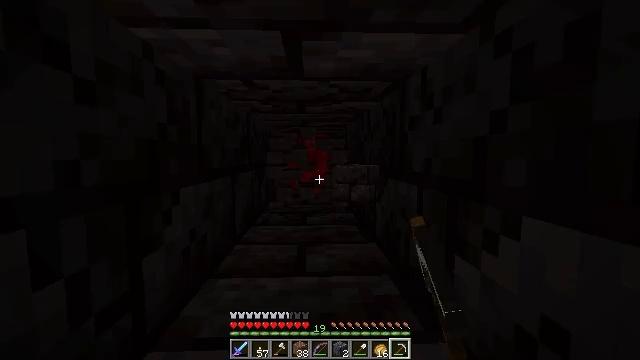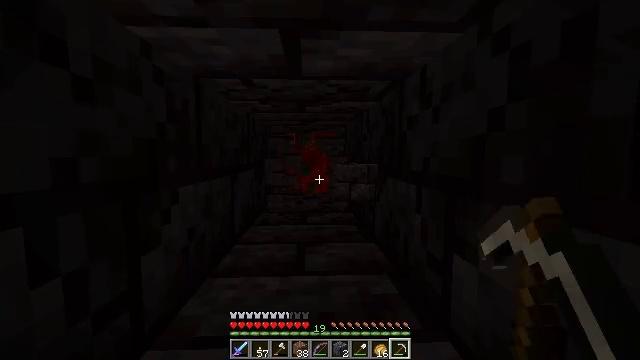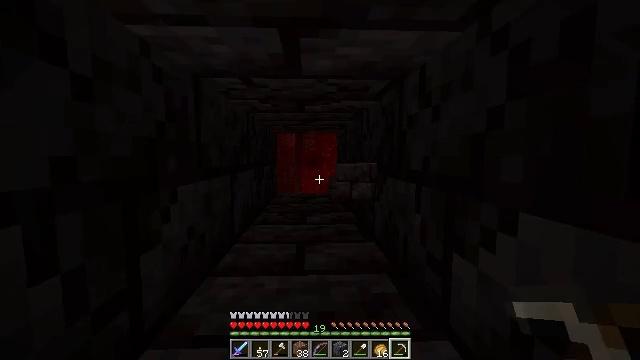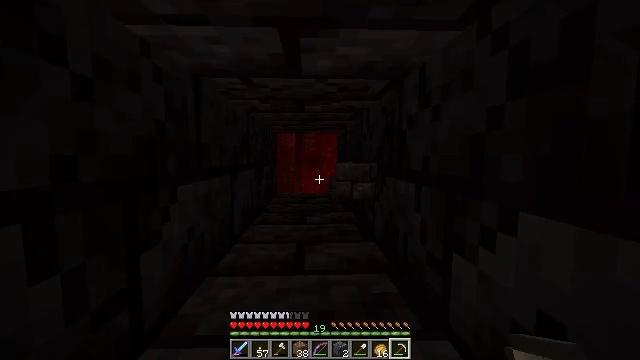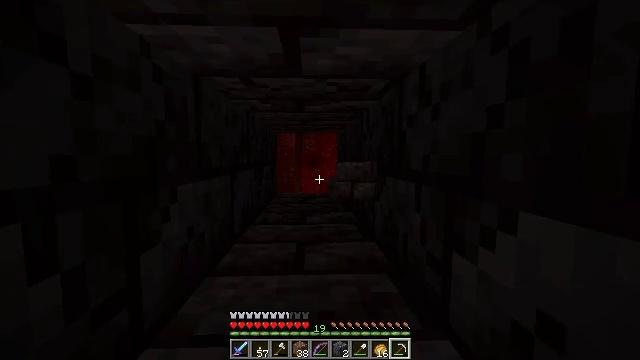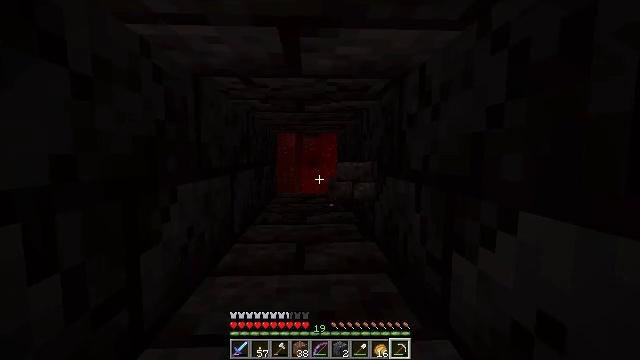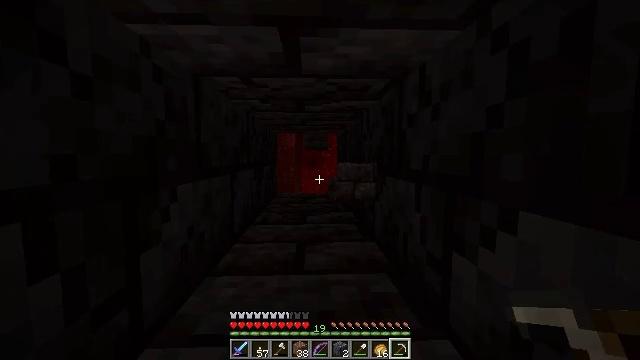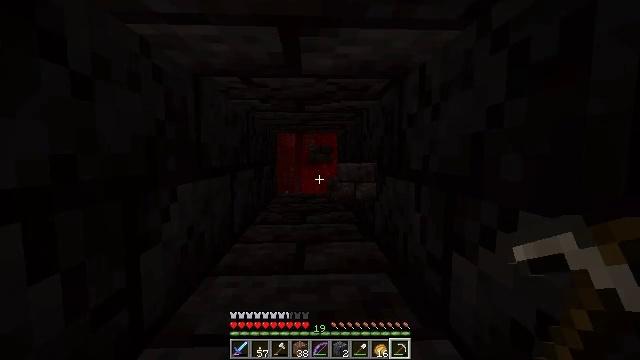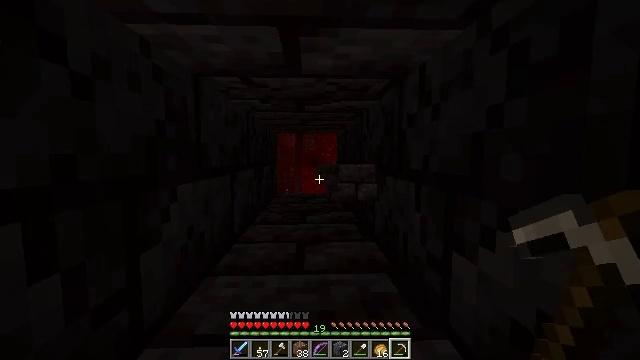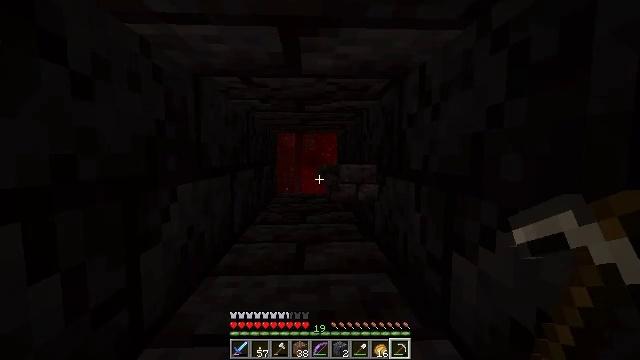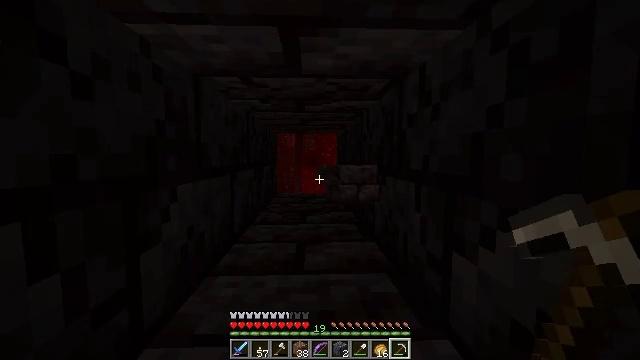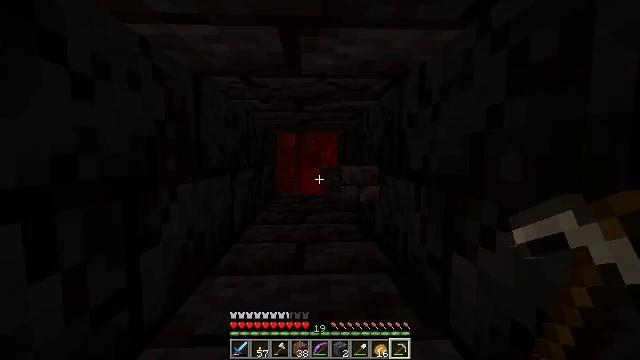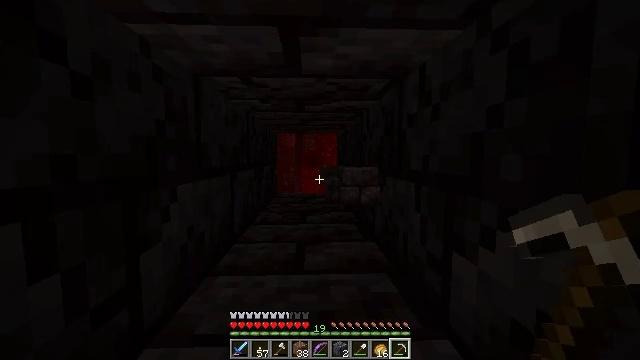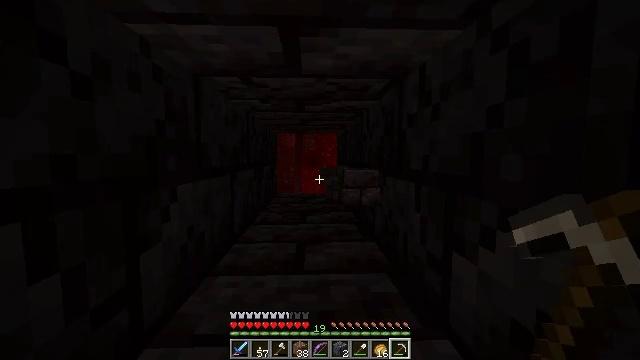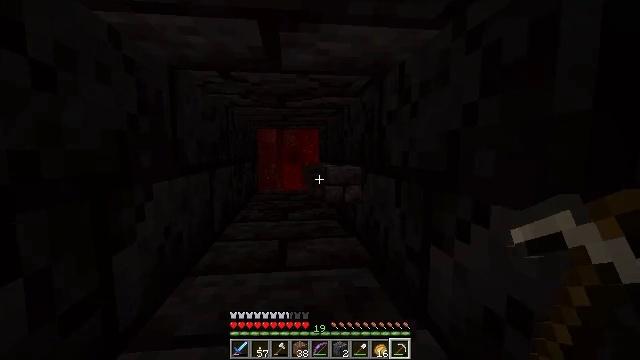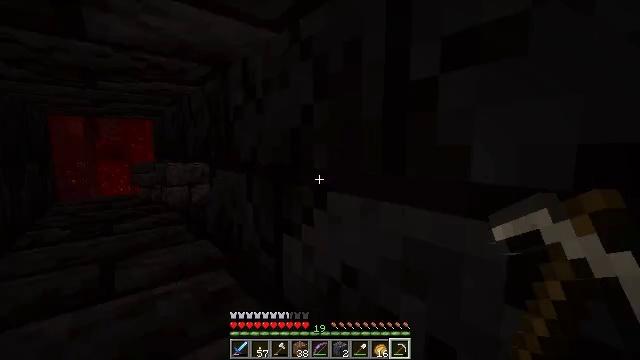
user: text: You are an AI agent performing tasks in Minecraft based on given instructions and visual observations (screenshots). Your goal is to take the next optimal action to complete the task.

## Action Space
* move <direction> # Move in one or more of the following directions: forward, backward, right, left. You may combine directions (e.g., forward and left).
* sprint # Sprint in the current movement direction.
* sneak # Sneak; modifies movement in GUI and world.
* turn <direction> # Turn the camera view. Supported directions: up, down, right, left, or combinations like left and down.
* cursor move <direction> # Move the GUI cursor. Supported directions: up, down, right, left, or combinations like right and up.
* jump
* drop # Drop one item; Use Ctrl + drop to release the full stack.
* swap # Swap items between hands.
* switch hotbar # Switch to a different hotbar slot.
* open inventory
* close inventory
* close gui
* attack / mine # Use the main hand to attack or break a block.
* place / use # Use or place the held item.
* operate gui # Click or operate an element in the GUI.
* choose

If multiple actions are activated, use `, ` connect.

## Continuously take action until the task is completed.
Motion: motion action
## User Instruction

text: Retrieve cracked polished blackstone bricks by mining.
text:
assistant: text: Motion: move forward, attack / mine
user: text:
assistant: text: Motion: attack / mine
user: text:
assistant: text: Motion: attack / mine
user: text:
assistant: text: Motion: attack / mine
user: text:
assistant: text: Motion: attack / mine
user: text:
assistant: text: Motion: attack / mine
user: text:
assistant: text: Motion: attack / mine
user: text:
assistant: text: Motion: no_op
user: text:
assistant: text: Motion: no_op
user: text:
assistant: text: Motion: no_op
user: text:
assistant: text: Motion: no_op
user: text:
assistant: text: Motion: no_op
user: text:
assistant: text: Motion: no_op
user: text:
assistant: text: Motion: turn right
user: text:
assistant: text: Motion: turn right and down
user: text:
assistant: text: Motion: turn right
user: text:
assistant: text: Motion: turn right and up
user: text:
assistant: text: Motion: turn right and up
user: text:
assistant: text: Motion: turn right, attack / mine
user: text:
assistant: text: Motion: attack / mine
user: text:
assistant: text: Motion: attack / mine
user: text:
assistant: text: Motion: attack / mine
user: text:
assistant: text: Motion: attack / mine
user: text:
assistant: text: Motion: attack / mine
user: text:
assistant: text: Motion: turn left, attack / mine
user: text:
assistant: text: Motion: turn left, attack / mine
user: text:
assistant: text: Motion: turn left, attack / mine
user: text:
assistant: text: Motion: turn left, attack / mine
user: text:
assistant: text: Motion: attack / mine
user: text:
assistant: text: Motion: attack / mine